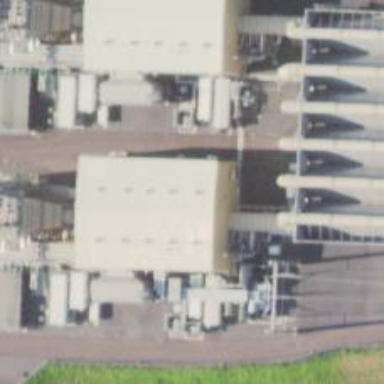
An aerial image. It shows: Gas-powered generator of combined cycle type.